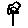
Label: flower